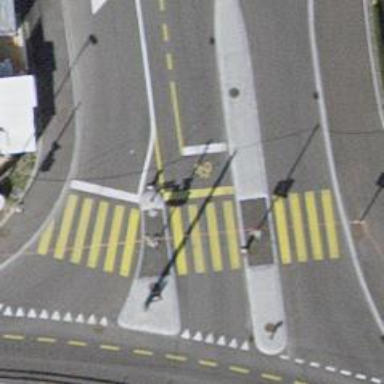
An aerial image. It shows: Marked footway crossing with asphalt surface and crossing island.